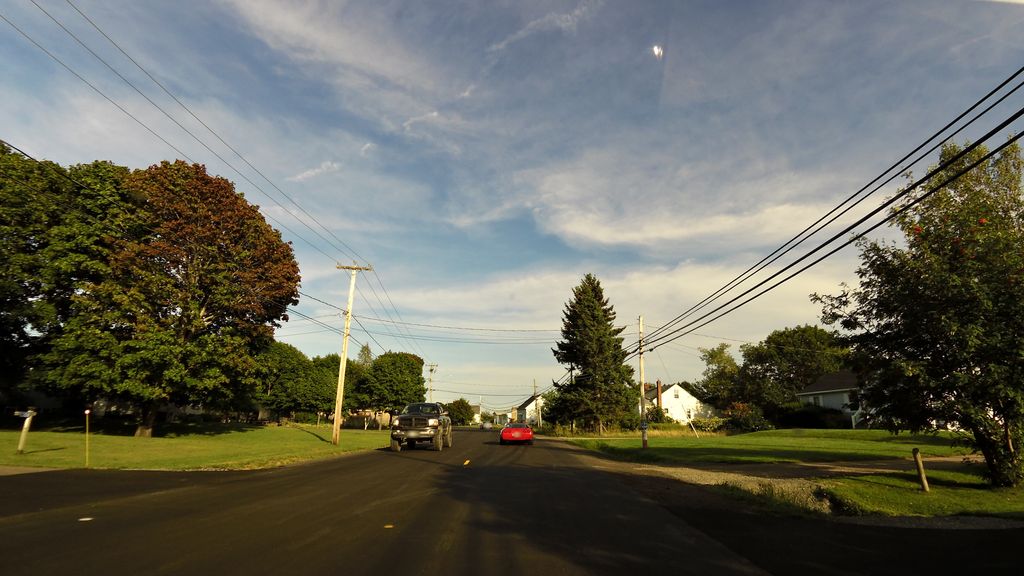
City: charlottetown